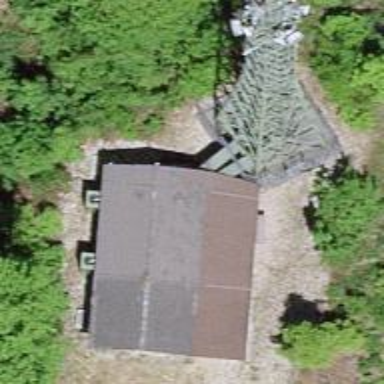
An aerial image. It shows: Service building.